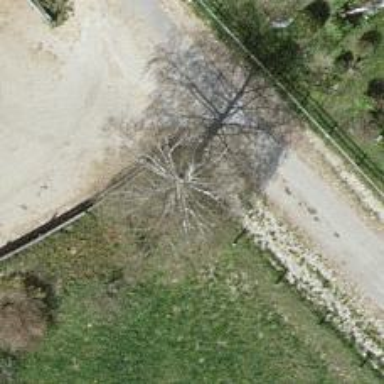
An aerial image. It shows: Beautiful tree in nature.